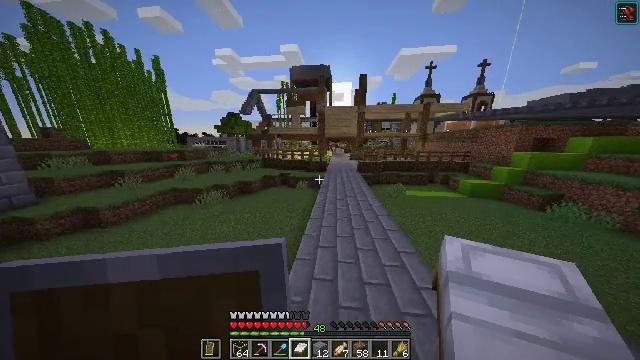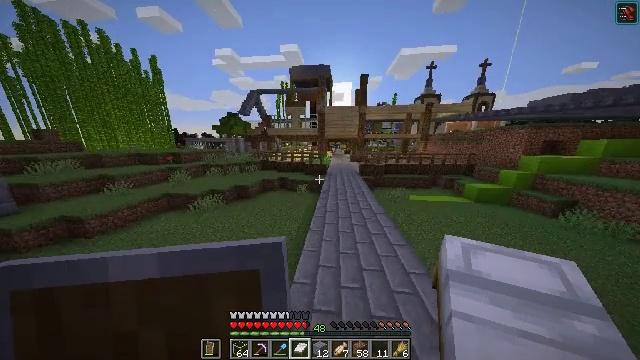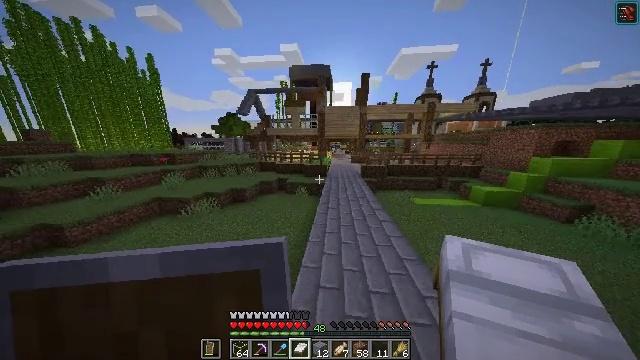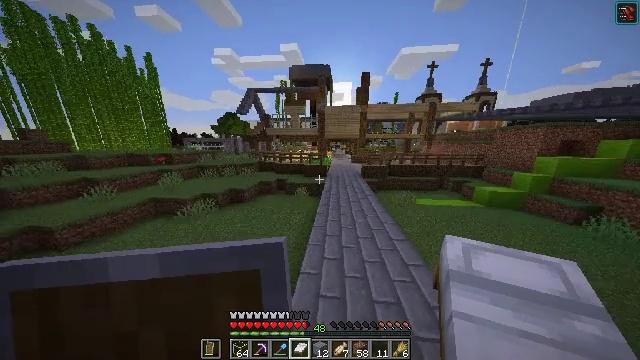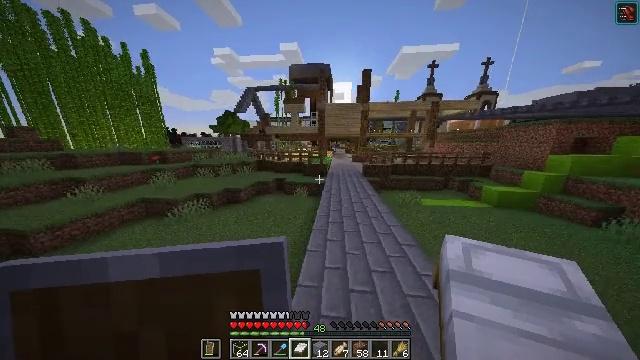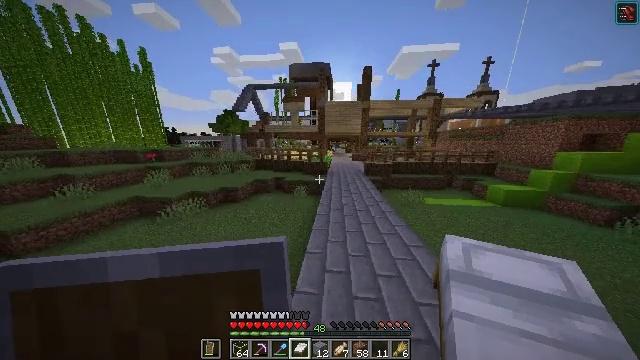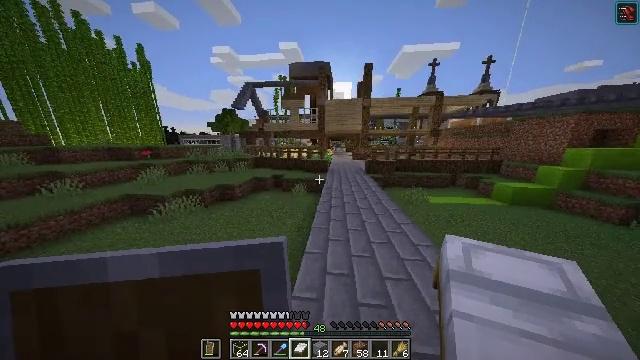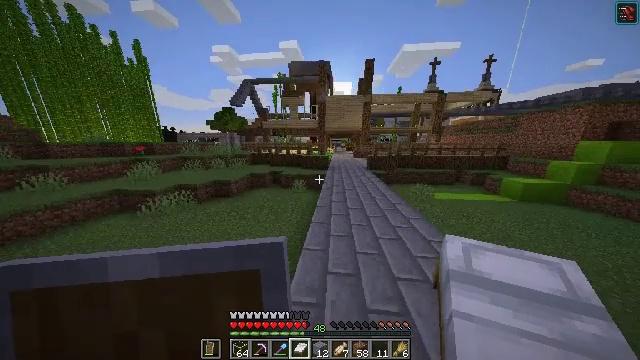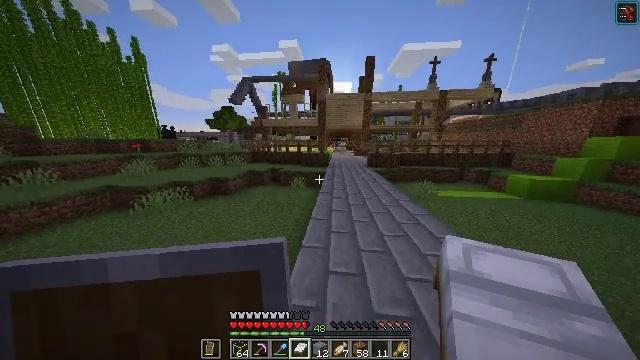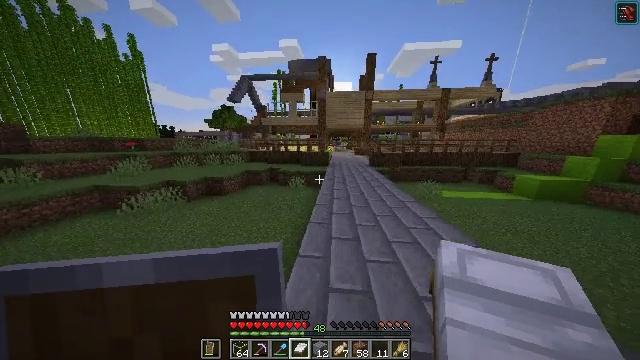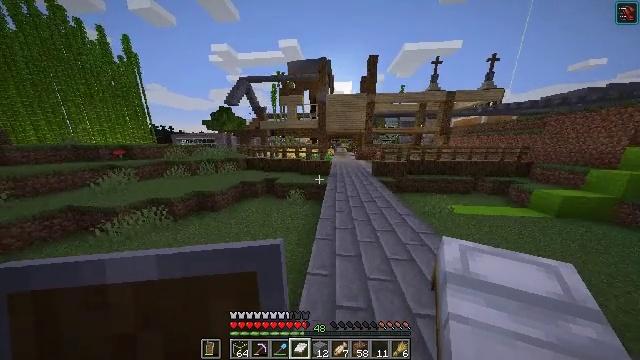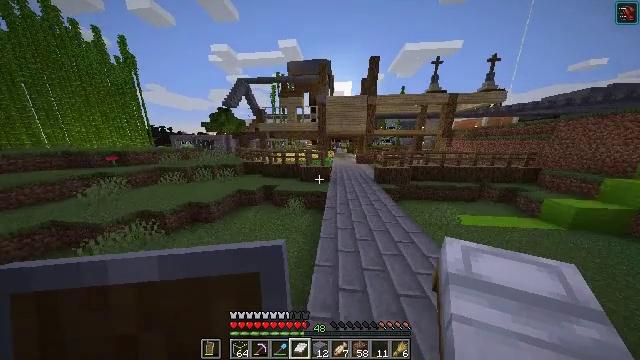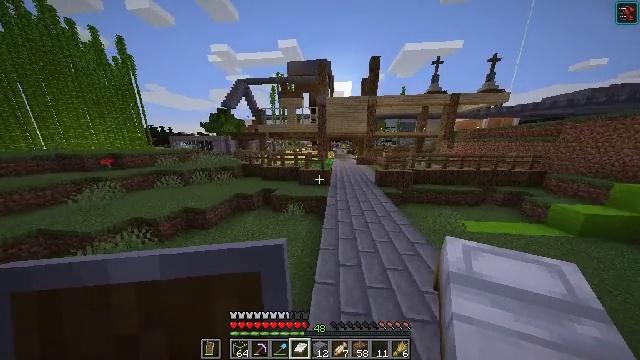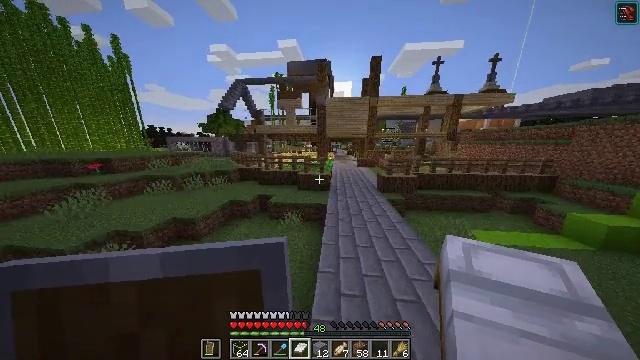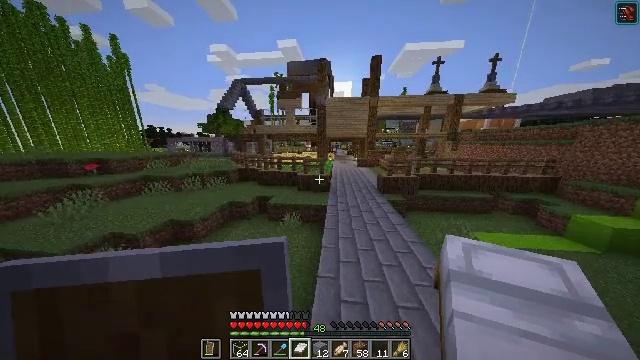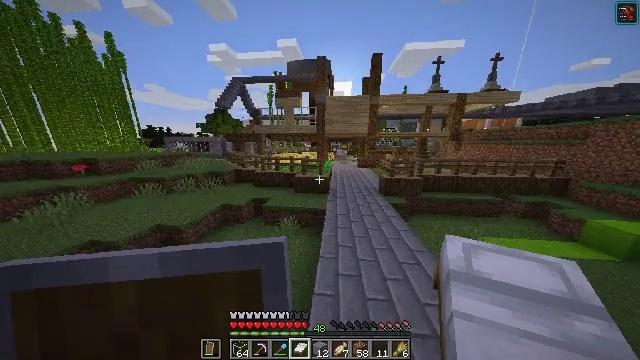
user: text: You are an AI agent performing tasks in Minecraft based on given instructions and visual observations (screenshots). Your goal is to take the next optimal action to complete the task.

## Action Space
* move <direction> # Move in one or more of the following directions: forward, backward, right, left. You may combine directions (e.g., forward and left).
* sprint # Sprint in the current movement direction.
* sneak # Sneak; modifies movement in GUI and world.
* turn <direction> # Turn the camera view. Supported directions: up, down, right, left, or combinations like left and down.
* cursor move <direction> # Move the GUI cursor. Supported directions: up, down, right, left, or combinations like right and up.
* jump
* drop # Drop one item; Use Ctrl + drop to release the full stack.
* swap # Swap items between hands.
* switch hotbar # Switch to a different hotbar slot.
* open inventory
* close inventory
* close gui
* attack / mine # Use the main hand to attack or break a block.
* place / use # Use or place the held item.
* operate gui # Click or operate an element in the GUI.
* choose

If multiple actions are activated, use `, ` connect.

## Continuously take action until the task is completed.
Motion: motion action
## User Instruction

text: Craft a white stained glass.
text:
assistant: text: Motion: move forward, jump
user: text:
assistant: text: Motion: move forward, jump
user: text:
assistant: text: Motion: move forward, jump
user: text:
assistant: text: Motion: move forward, jump
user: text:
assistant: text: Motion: move forward, jump
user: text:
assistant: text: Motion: move forward, jump
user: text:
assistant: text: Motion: move forward, jump
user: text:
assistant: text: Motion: move forward, jump
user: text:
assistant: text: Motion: move forward, jump
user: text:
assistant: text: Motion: move forward, jump
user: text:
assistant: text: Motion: move forward, jump
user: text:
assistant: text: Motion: move forward and move right, jump
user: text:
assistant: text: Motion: move forward and move right, jump
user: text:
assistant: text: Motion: move forward and move right, jump
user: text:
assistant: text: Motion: move forward and move right, jump
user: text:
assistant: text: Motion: move forward and move right, jump
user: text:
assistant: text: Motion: move forward and move right, jump
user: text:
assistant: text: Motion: move forward, jump
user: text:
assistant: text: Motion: move forward, jump
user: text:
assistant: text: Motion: move forward, jump
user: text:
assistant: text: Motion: move forward, jump
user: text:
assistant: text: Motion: move forward, jump
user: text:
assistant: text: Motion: move forward, jump
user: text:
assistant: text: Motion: move forward, jump
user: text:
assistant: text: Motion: move forward and move right, jump
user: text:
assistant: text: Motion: move forward and move right, jump
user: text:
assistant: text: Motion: move forward, jump
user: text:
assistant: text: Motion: move forward, jump
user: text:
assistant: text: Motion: move forward, jump
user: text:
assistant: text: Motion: move forward, jump